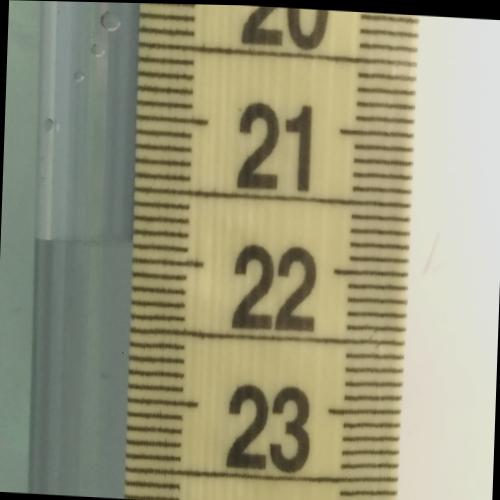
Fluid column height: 21.9 cm